Field crop: maize
Growth stage: 2
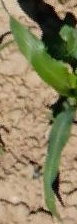
Species: maize